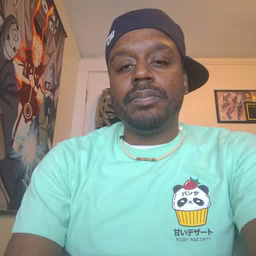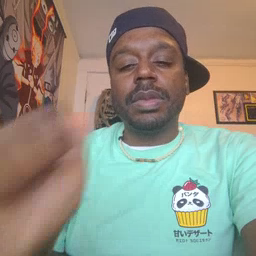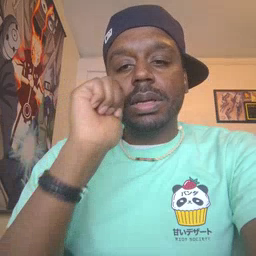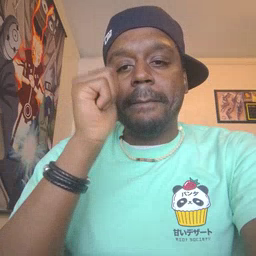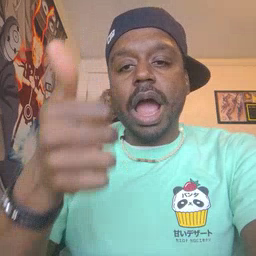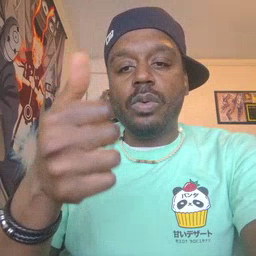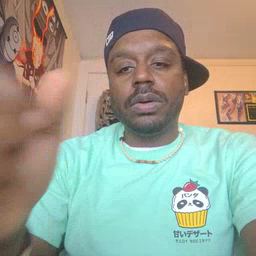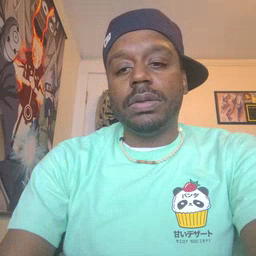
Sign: tomorrow